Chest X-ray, PA view. Patient: 67 years old, sex M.
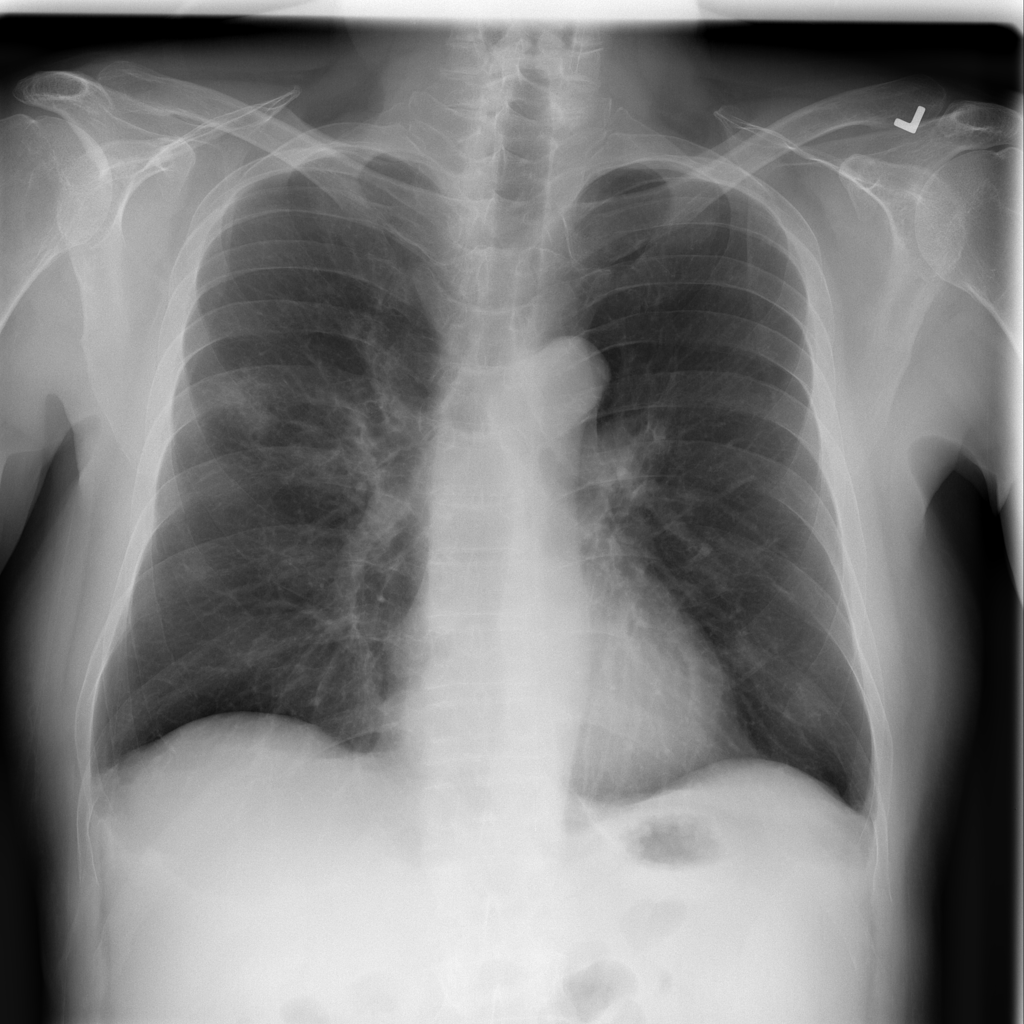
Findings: No Finding